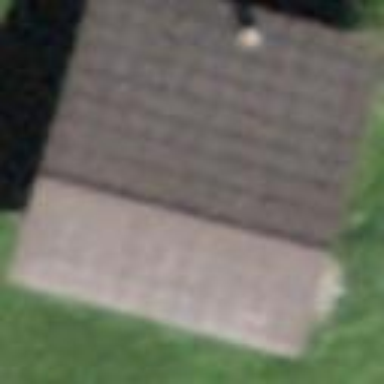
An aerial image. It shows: Cabin.